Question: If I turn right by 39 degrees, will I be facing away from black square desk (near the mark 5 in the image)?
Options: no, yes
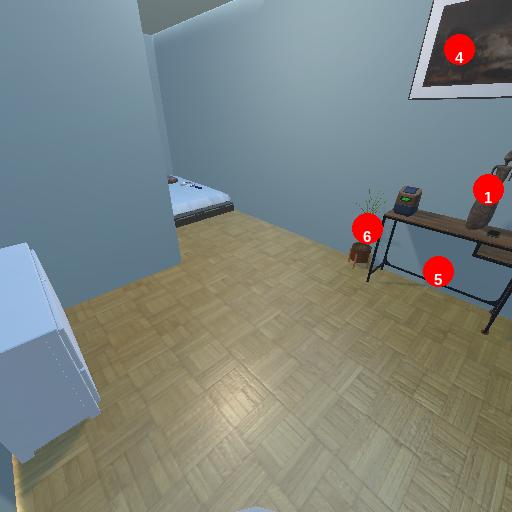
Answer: no